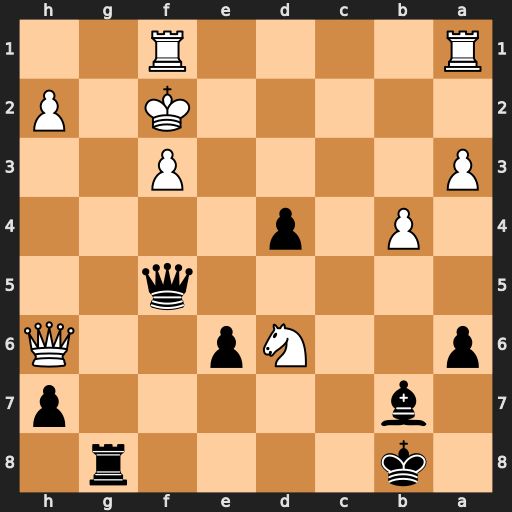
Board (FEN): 1k4r1/1b5p/p2Np2Q/5q2/1P1p4/P4P2/5K1P/R4R2
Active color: b
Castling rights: -
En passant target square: -
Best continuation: Qxf3+ Ke1 Qc3+ Qd2 Qxa1+